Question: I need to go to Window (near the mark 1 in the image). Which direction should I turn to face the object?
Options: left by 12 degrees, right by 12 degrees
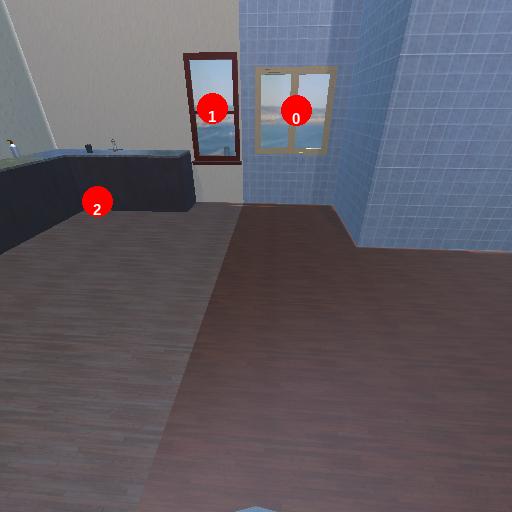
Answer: left by 12 degrees